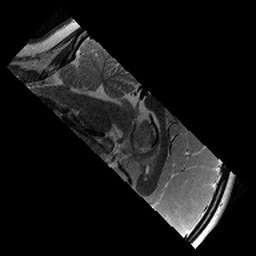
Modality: T2w
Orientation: sagittal
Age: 9
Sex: female
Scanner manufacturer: siemens
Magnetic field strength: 3 T
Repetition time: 9.23 s
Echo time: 0.067 s